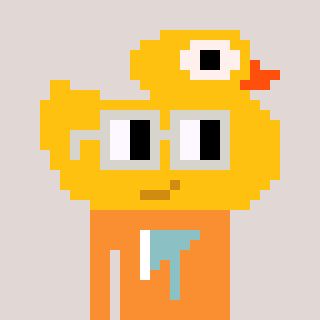
a pixel art character with square light gray glasses, a ducky-shaped head and a orange-colored body on a warm background